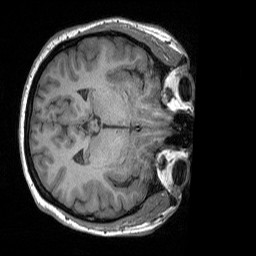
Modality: T1w
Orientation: axial
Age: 34
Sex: female
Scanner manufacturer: siemens
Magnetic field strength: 3 T
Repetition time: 1.9 s
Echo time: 0.00252 s